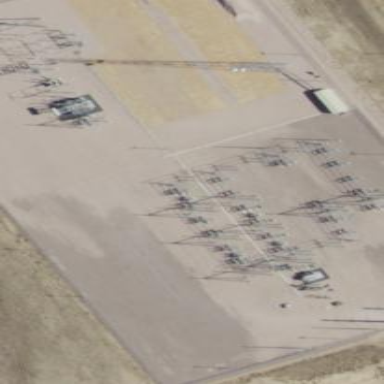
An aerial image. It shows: Power substation.